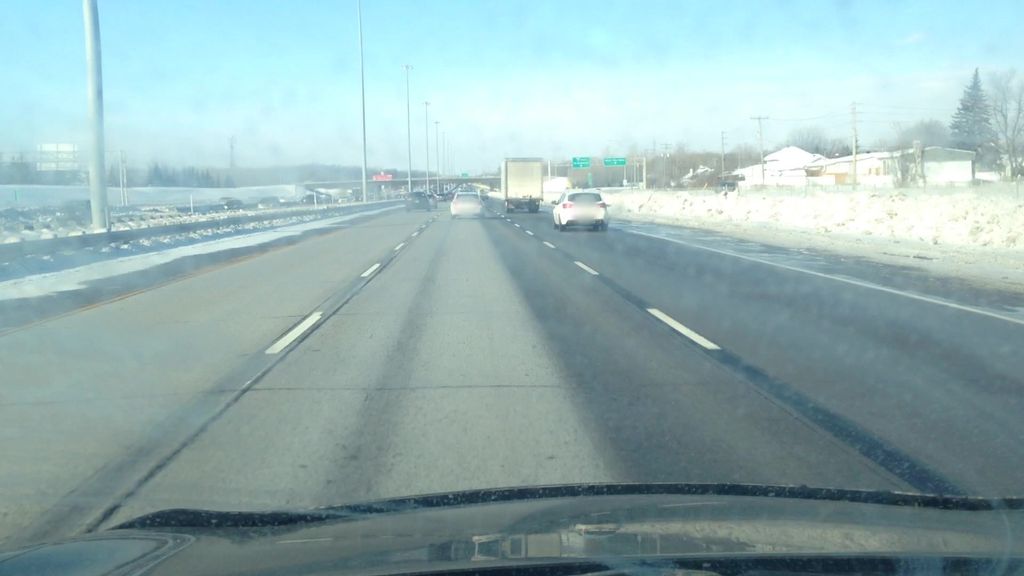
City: montreal